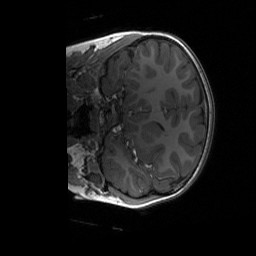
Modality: T1w
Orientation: coronal
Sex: male
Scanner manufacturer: siemens
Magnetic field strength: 3 T
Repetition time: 1.9 s
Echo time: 0.00243 s